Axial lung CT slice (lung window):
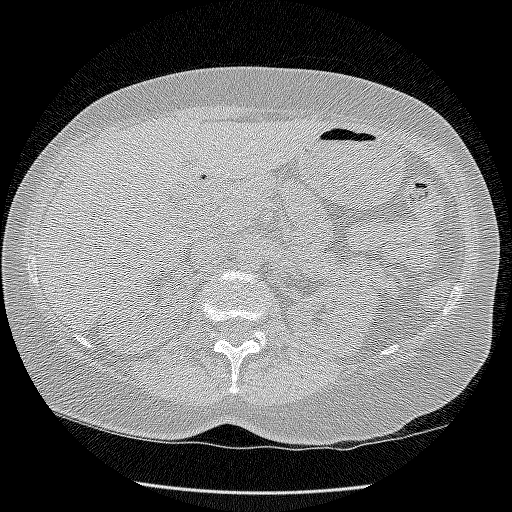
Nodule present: no